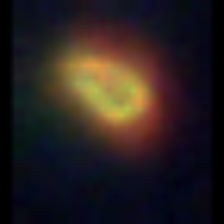
Taxon: NanoPlankton
Group: Other